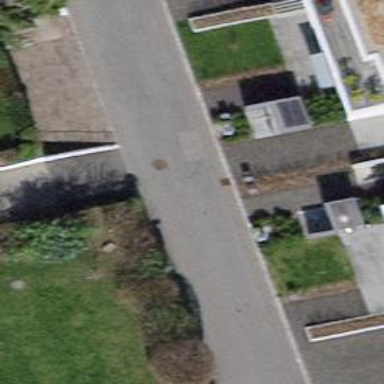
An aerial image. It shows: Residential road.